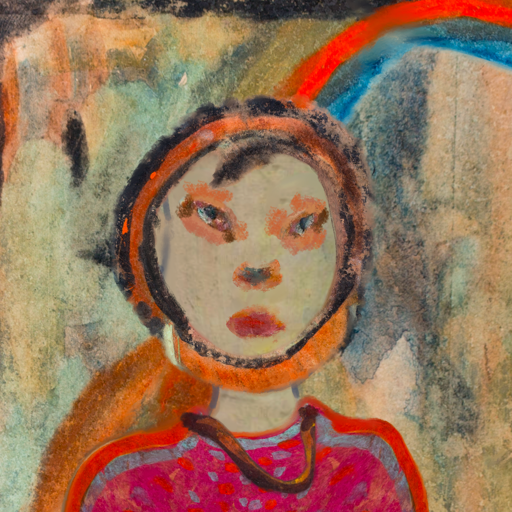
Background: Childish, Head And Neck Front: Hill_Girl, Face Front: Boggyland, Bust: Sisters, Hair Front: Childish, Head Accessory: Blank, Second Necklace: Comrade, Necklace: Blank, Baby: Blank